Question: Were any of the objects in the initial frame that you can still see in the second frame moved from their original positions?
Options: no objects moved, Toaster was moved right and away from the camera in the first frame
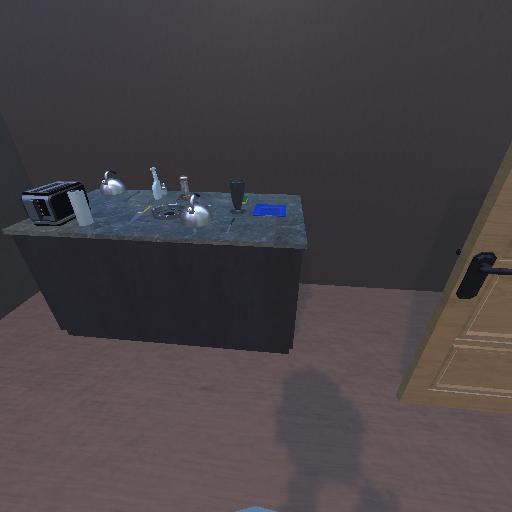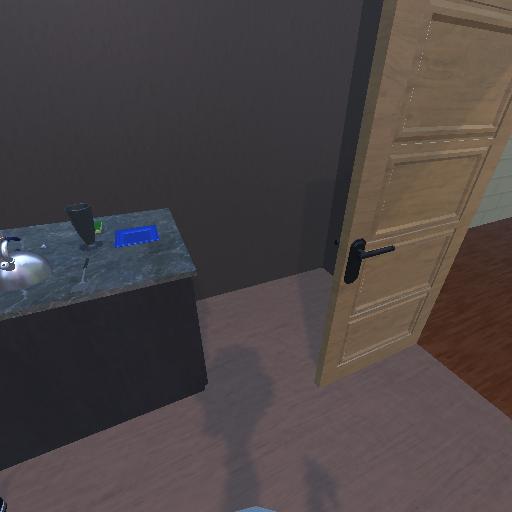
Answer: no objects moved